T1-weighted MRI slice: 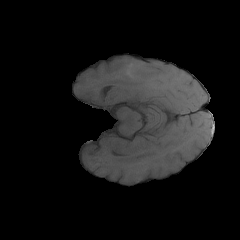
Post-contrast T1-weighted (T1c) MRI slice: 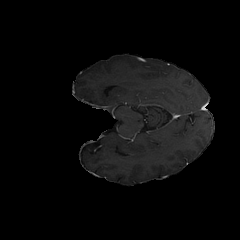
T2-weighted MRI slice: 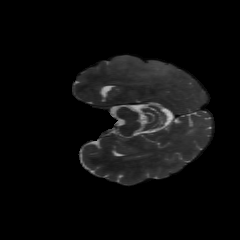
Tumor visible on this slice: yes